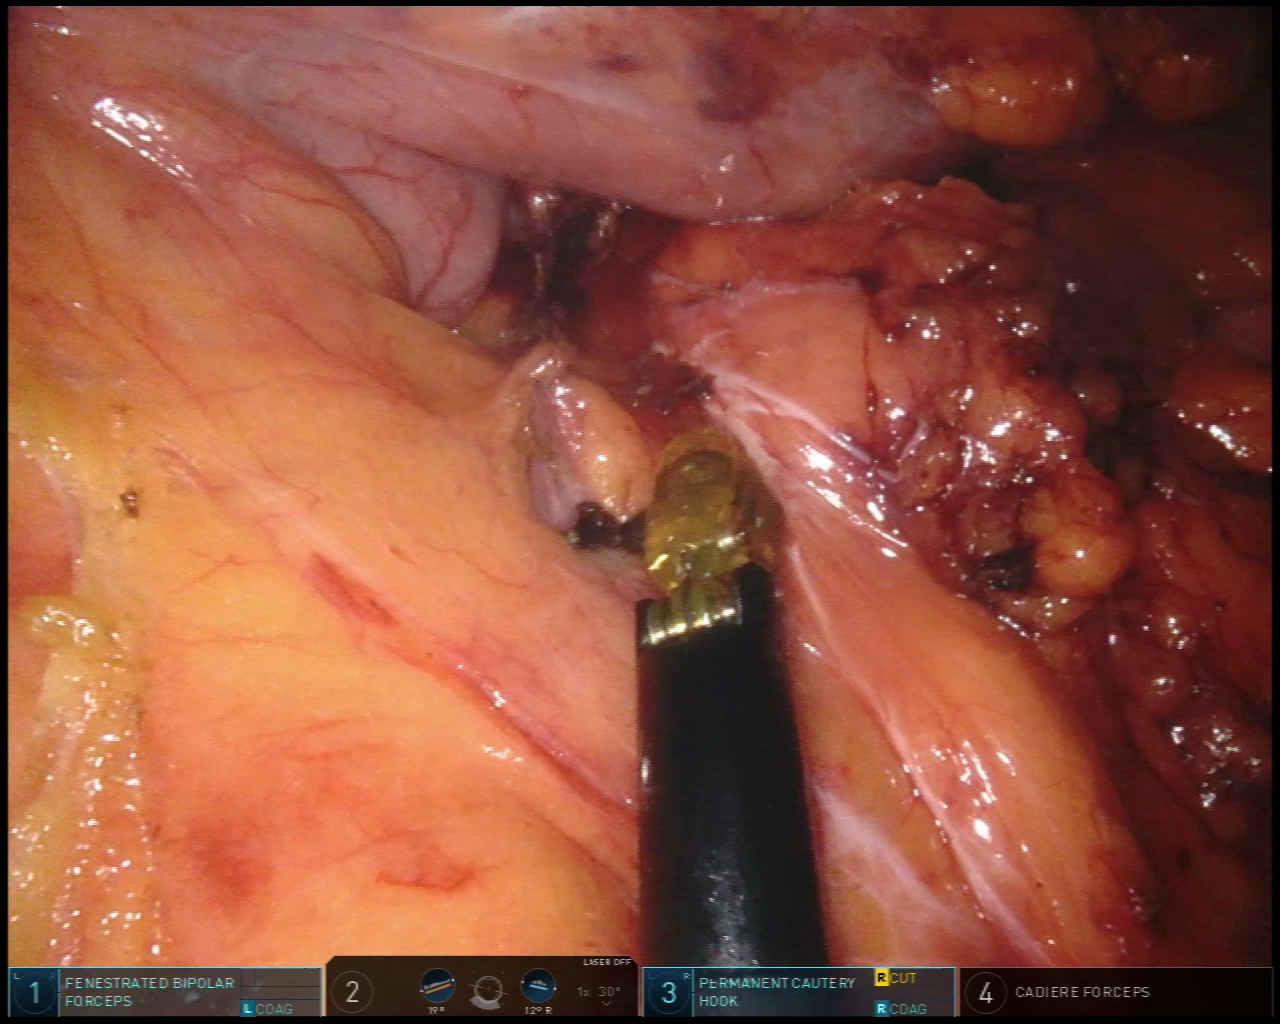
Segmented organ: stomach
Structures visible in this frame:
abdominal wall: no
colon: yes
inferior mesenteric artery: no
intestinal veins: no
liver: no
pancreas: no
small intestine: no
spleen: no
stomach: yes
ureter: no
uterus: no
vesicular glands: no